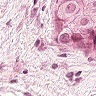
Metastatic tissue present: yes